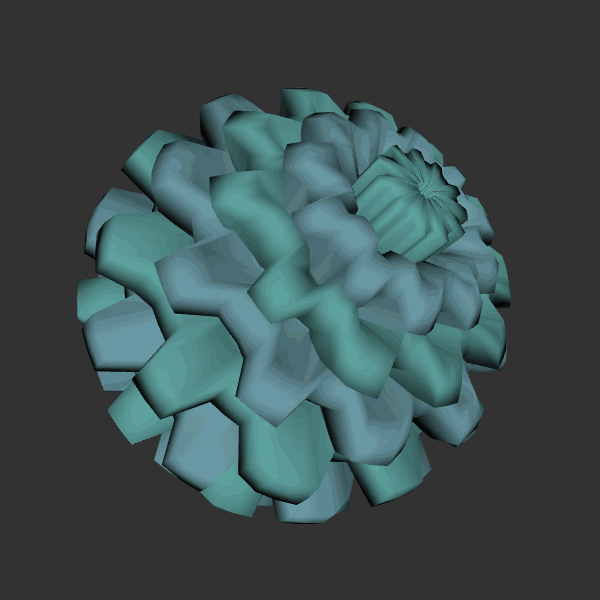
Background: dark